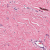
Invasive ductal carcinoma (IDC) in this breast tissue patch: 0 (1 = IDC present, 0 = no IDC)